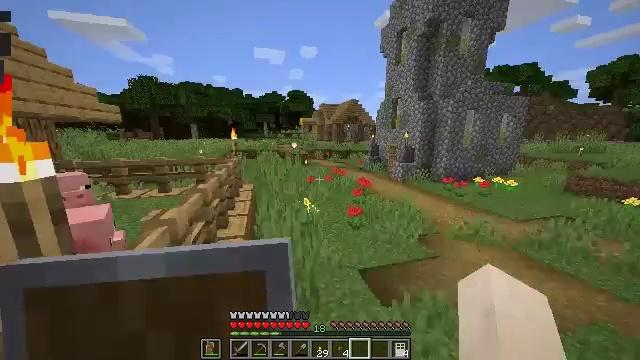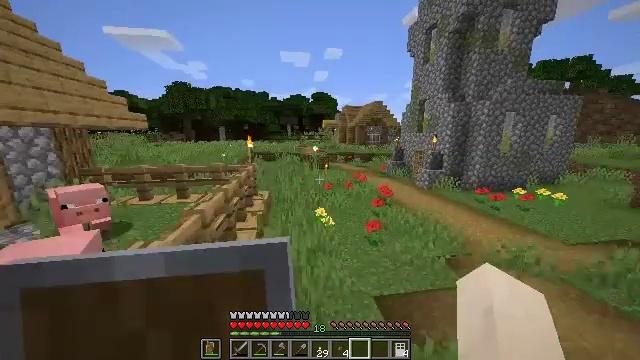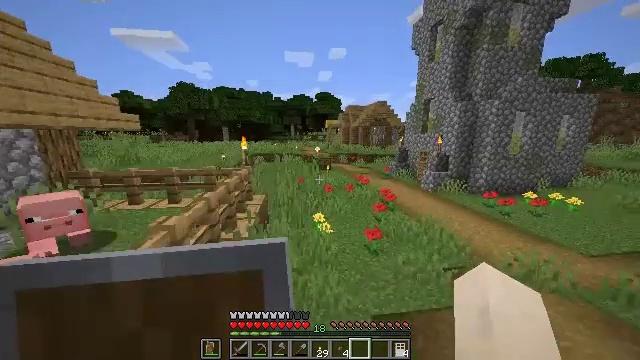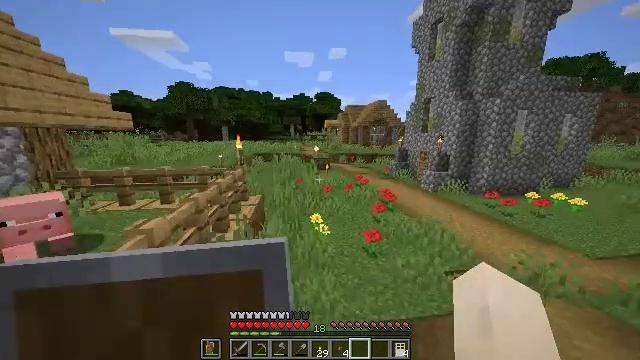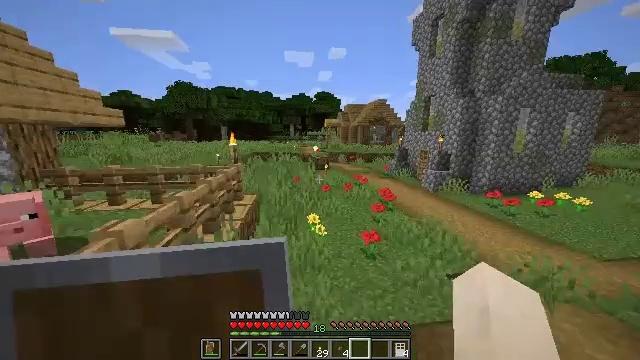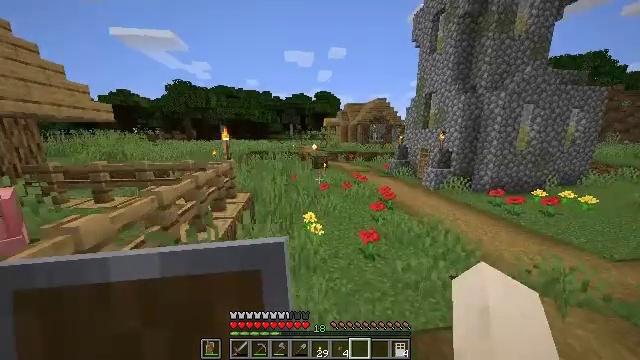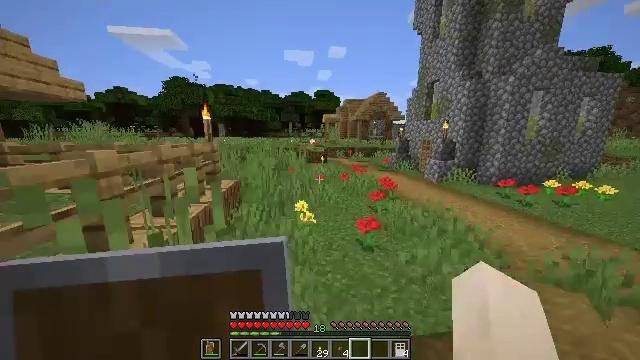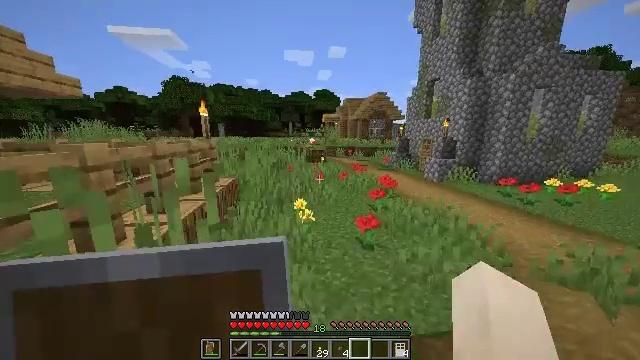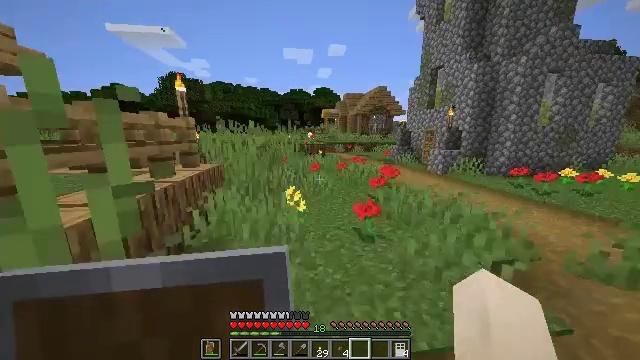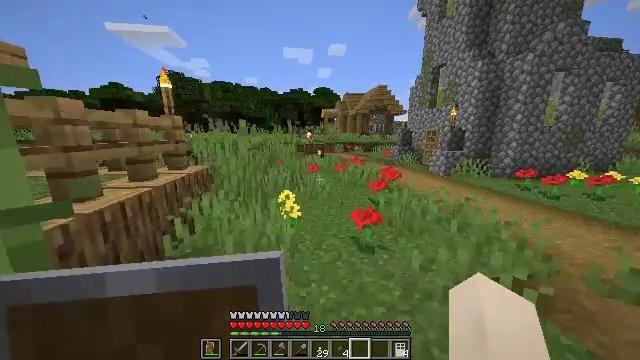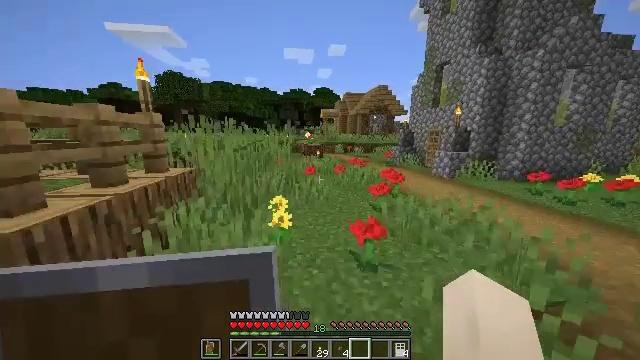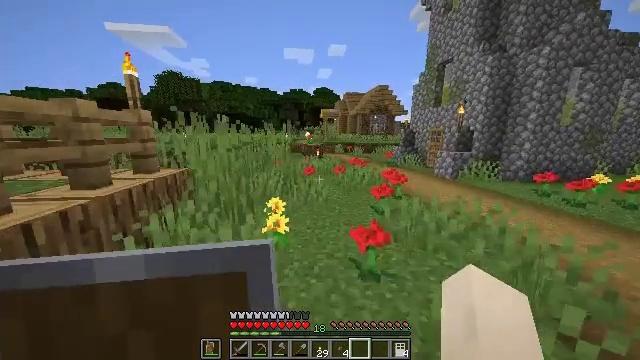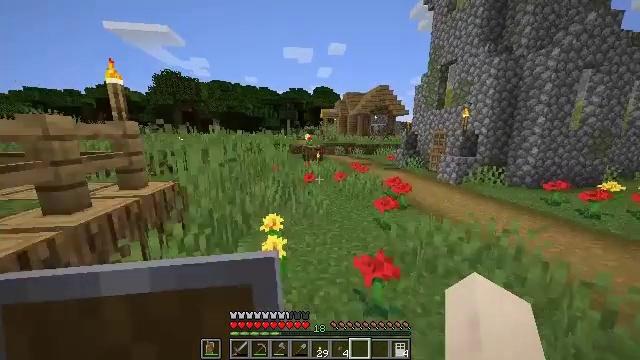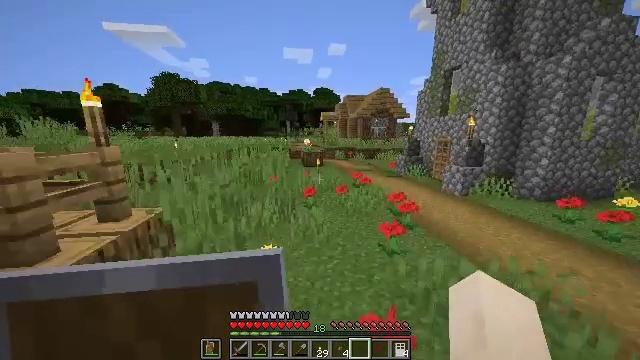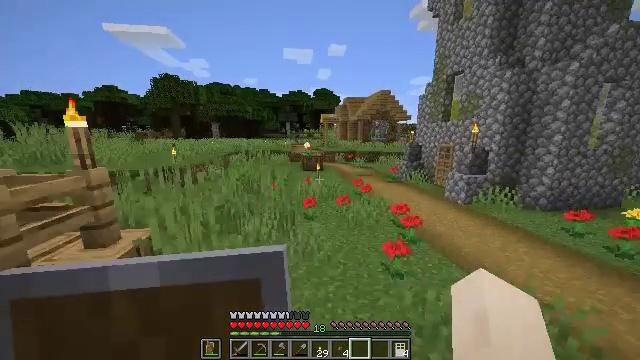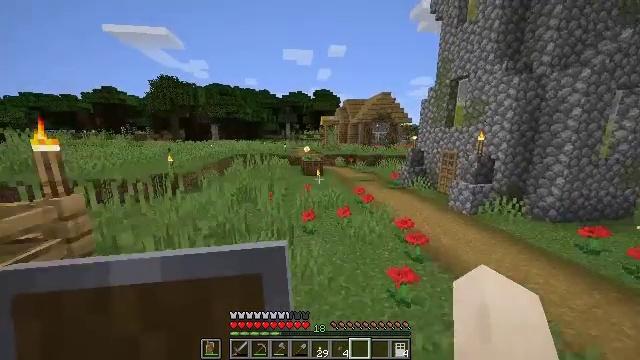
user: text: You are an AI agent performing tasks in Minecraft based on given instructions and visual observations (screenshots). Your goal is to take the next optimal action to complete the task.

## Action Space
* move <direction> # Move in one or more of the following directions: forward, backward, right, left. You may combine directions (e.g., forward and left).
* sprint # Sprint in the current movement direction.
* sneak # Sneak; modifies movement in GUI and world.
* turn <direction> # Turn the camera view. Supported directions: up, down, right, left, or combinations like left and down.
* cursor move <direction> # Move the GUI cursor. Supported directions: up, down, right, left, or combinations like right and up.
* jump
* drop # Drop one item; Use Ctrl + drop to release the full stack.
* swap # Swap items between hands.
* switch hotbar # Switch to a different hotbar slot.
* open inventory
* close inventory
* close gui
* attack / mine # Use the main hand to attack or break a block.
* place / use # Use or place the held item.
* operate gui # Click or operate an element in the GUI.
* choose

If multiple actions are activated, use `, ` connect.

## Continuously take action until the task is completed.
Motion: motion action
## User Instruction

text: Break and collect the fletching table.
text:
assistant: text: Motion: move forward, turn left
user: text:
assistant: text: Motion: move forward, turn left
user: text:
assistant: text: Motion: move forward
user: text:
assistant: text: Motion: move forward
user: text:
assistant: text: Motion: move forward
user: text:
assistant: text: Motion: move forward
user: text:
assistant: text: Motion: move forward
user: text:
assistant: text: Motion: move forward
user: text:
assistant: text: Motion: move forward
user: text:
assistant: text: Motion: move forward
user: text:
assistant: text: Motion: move forward
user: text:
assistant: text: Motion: move forward, jump
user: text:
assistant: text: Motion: move forward, jump
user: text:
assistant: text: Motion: move forward, jump
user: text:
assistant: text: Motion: move forward
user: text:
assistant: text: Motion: move forward
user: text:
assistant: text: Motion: move forward
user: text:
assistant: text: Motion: move forward
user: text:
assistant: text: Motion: move forward
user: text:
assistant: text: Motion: move forward
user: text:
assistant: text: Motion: move forward
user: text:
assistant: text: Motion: move forward
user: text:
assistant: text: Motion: move forward, turn right
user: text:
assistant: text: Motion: move forward, turn right
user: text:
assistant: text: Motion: move forward
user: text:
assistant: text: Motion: move forward
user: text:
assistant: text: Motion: move forward, jump
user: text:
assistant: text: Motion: move forward, jump
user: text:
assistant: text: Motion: move forward, jump
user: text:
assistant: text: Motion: move forward